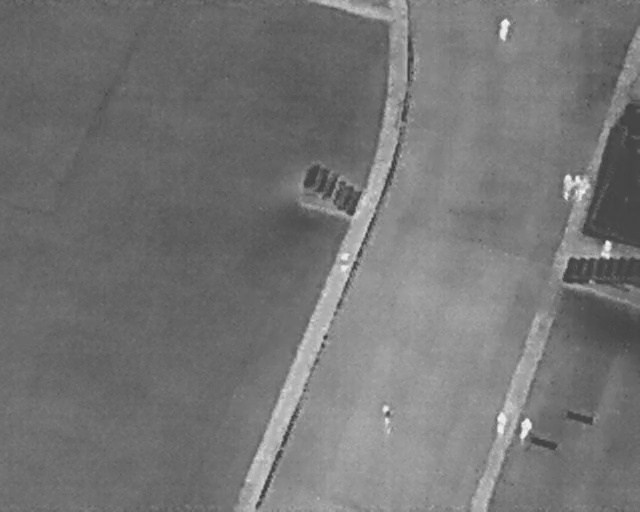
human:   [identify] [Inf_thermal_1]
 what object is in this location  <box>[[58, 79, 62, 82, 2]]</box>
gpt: <ref>1 medium person at the bottom</ref>

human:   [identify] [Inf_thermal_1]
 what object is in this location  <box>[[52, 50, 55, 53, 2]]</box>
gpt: <ref>1 large person at the center</ref>